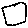
Label: square